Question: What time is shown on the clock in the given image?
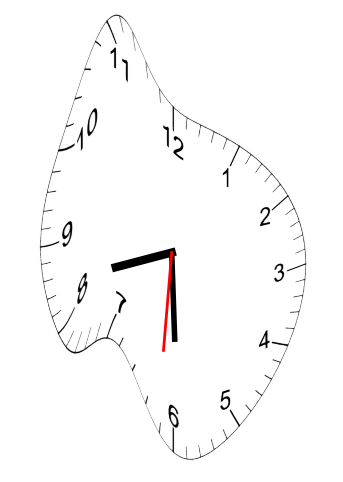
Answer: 08:29:31